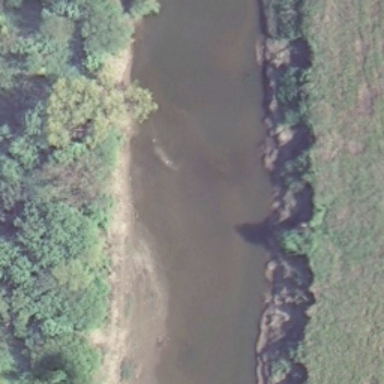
It is a river with dense forest on both banks of the river .